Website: apple-inc
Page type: customer-info-address
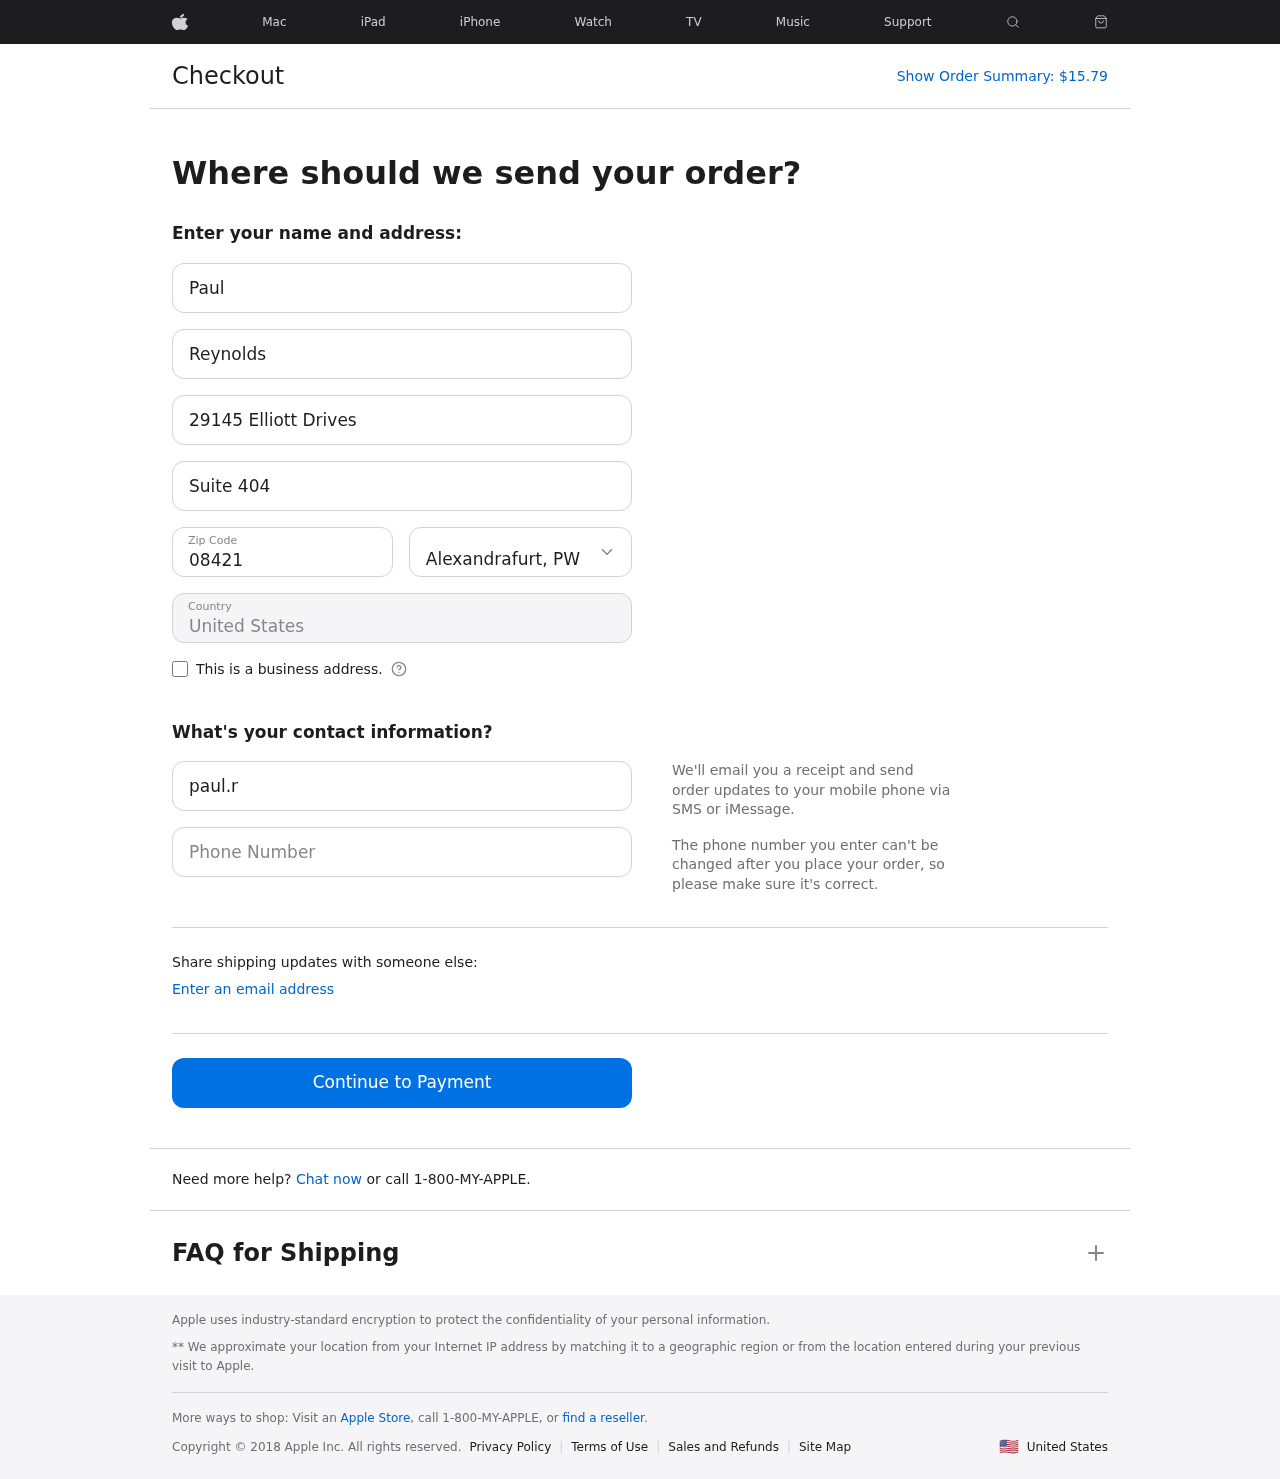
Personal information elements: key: PII_CITY_STATE
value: Alexandrafurt, PW
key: PII_COUNTRY
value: United States
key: PII_EMAIL
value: paul.reynolds@hotmail.com
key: PII_FIRSTNAME
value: Paul
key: PII_LASTNAME
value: Reynolds
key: PII_PHONE
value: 3234631568
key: PII_POSTCODE
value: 08421
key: PII_STREET
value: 29145 Elliott Drives
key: PII_STREET2
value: Suite 404
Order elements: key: ORDER_TOTAL
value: $15.79